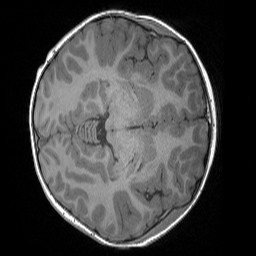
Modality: T1w
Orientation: axial
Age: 8
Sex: male
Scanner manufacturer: siemens
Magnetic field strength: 3 T
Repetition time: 1.65 s
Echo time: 0.00203 s